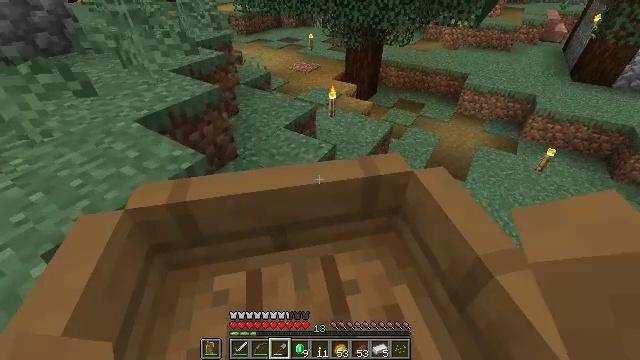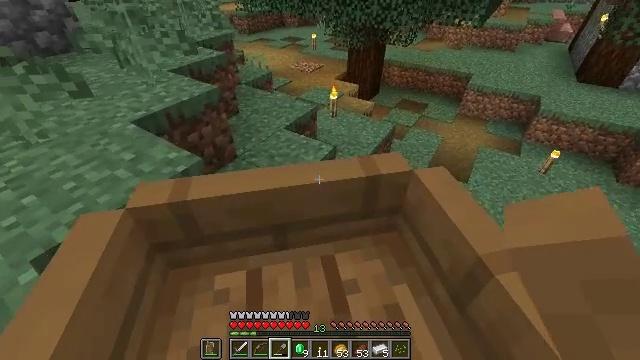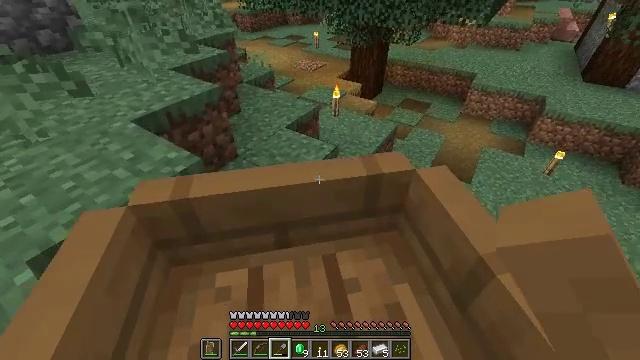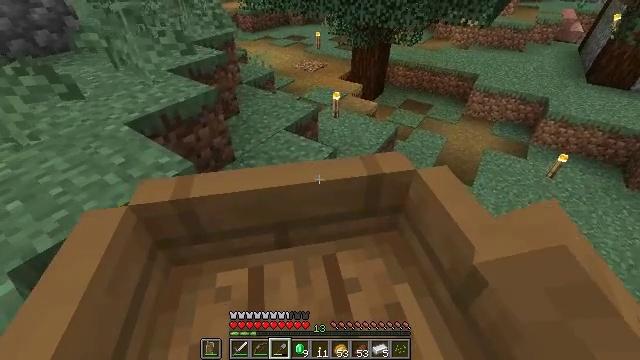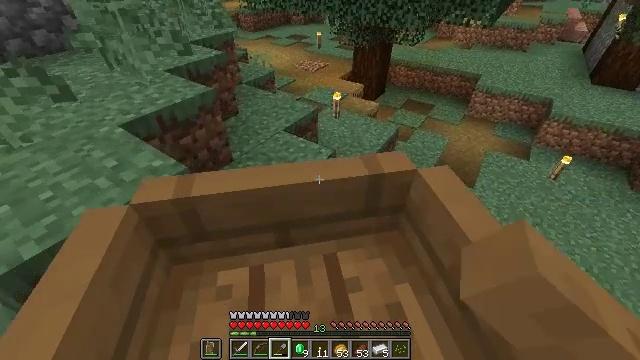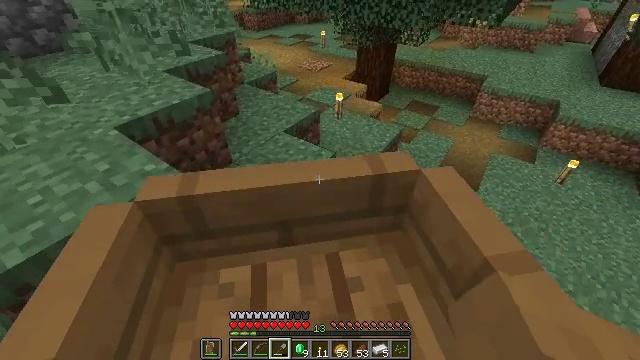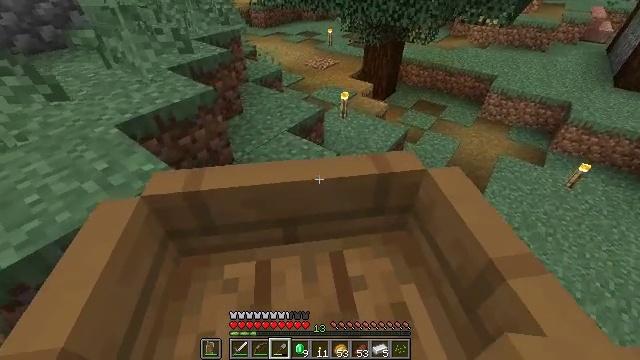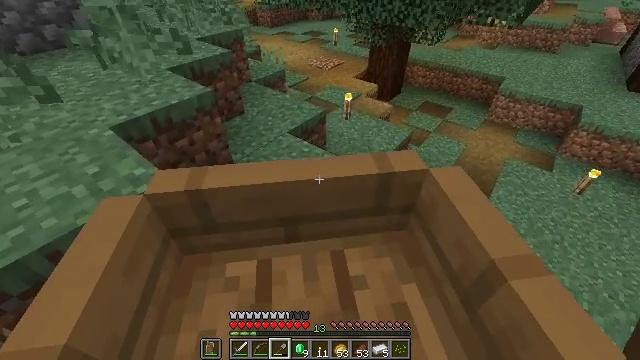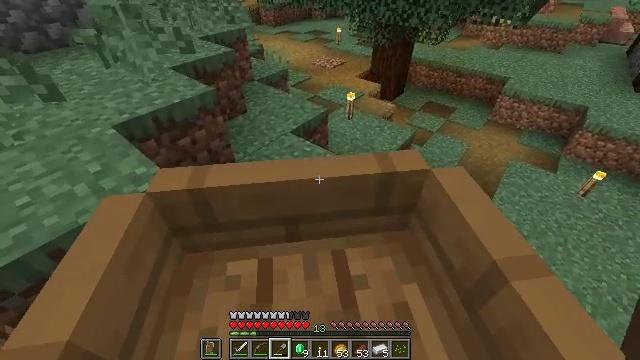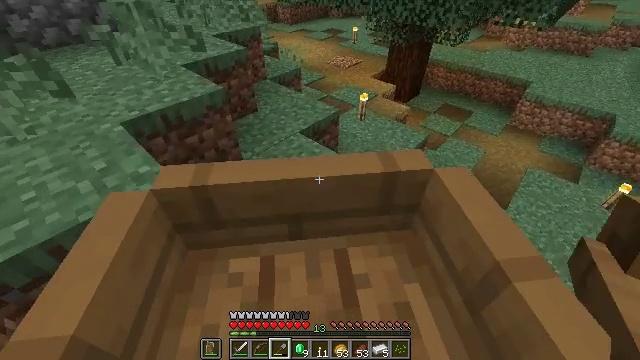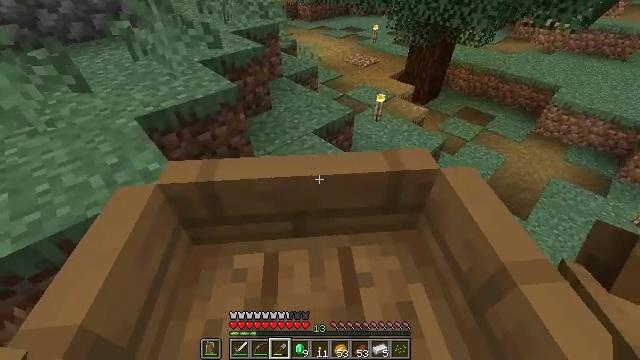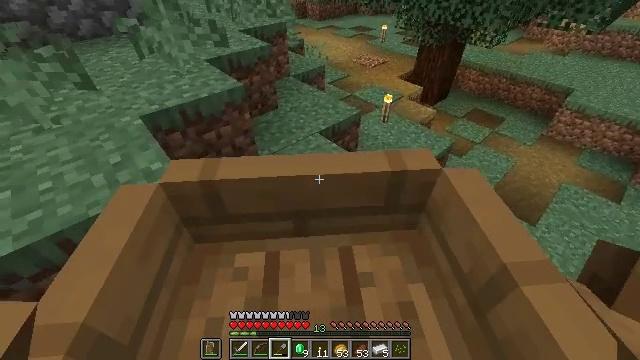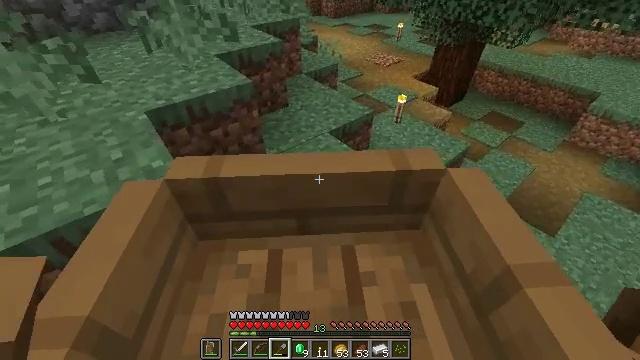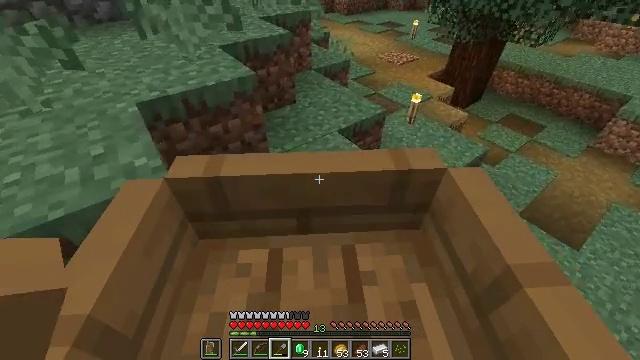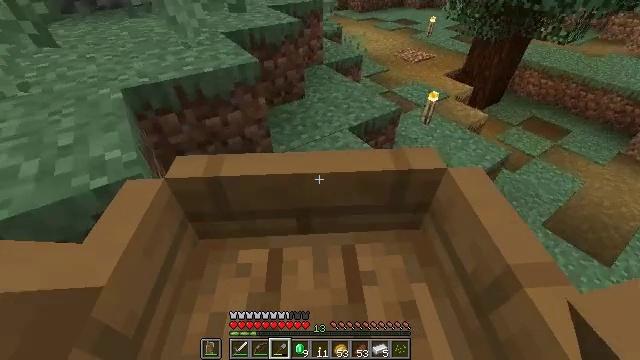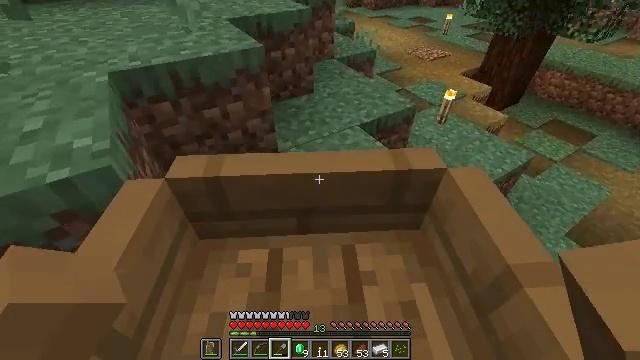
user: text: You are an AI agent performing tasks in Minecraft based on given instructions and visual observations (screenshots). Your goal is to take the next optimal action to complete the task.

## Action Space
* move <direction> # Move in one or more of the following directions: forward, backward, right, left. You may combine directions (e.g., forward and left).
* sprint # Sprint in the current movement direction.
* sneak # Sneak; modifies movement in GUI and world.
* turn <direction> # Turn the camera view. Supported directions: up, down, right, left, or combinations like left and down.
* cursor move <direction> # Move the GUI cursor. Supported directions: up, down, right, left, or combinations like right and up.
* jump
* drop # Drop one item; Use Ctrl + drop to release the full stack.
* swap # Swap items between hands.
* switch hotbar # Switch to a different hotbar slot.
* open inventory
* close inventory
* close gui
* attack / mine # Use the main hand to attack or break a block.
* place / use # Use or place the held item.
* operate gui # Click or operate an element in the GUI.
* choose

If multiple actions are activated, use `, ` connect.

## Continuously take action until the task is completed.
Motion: motion action
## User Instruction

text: Break down the cobblestone wall to collect it.
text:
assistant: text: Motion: move forward
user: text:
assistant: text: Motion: move forward
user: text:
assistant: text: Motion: move forward
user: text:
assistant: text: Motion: move forward
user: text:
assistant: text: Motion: move forward
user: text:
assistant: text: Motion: move forward and move left, turn left
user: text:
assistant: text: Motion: move forward and move left
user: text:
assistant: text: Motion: move forward and move left
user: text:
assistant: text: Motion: move forward and move left
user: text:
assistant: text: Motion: move forward, turn left
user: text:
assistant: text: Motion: move forward
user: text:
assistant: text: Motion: move forward, turn left
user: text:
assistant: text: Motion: move forward and move left
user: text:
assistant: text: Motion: move forward and move left
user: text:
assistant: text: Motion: move forward and move left
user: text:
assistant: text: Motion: move forward
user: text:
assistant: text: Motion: move forward
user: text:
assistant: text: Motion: move forward
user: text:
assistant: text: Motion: move forward
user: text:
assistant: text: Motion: move forward
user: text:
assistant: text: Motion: move forward
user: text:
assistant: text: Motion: move forward and move right, turn right
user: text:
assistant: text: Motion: move forward and move right, turn right and up
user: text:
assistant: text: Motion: move forward and move right, turn right and up
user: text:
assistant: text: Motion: move forward and move right
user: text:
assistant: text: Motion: move forward
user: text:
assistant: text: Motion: move forward, turn up
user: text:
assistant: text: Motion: move forward
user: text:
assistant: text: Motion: move forward
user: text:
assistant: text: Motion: move forward